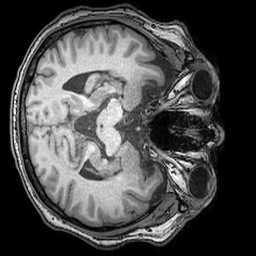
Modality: T1w
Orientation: axial
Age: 46
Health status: ill
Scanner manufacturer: philips
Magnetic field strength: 3 T
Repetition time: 0.007 s
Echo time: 0.003501 s